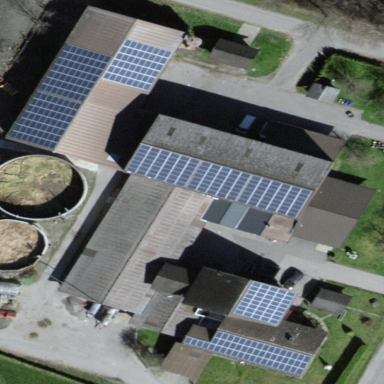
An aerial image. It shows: Farm shop located in building.